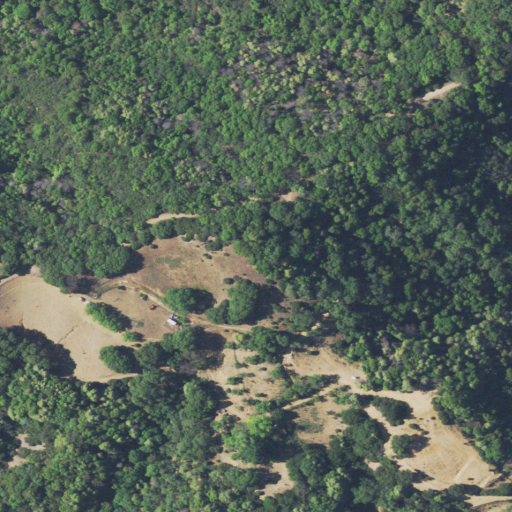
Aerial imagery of mountain in California named Buck Knoll containing grassland, shrub, mixed forest, and open development